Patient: sex M, age 77
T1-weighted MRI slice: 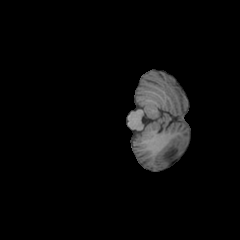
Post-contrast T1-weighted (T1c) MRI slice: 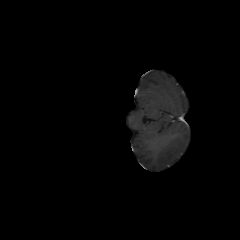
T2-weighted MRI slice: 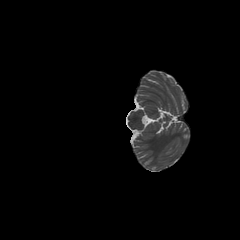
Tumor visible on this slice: no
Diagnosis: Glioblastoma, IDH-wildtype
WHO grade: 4